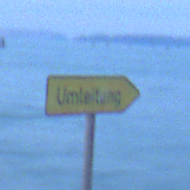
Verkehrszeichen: UmleitungswegweiserRechtsweisend
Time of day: Dawn
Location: Outdoor (Urban)
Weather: PartlyCloudy
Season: NotSpecified
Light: Natural